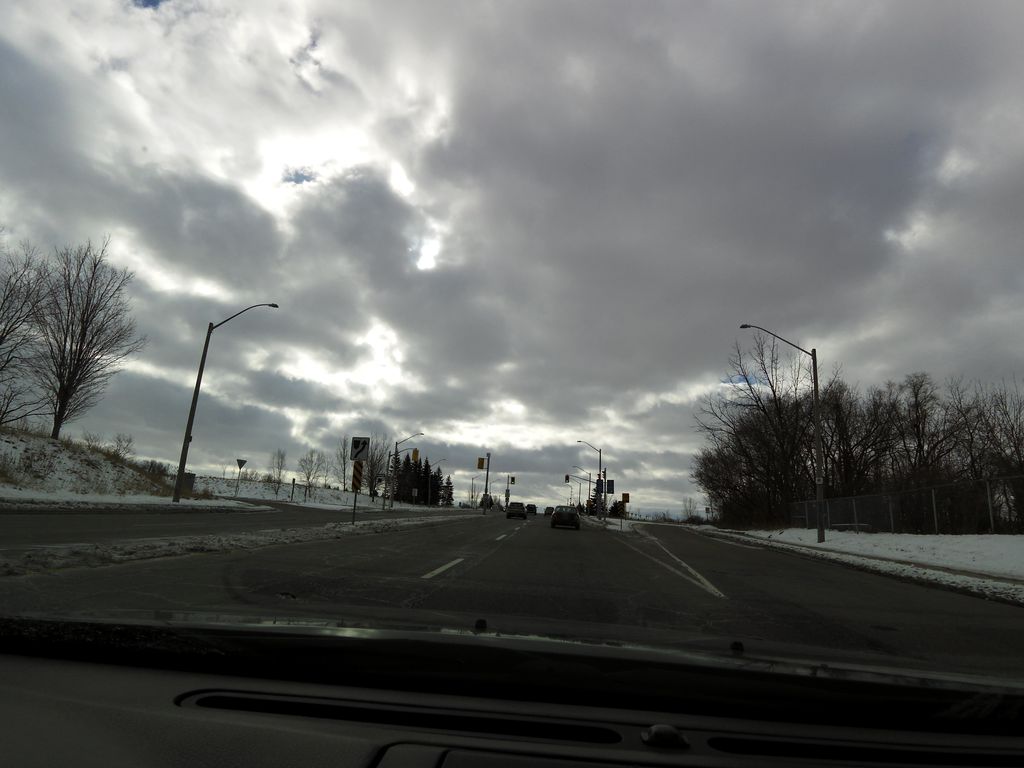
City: hamilton